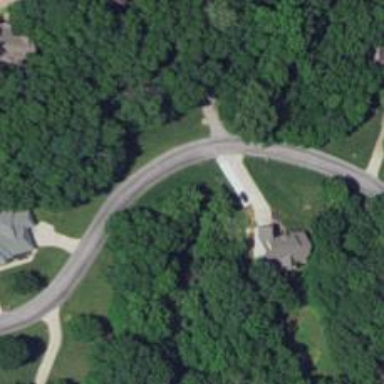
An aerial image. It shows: Residential road.